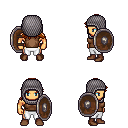
a pixel art fantasy rpg character, male body template, human, tanned skin, brown sleeveless shirt, white pants, brunette loose hair, chain hood, brown shoes, shield, four views (front, back, left, right), 2x2 character sprite sheet, small pixel art, hard edges, no anti-aliasing